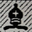
Piece: bB